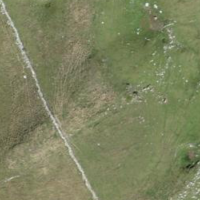
EUNIS habitat code: 26
Species observed at this site:
Leucanthemum vulgare